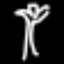
Label: palm tree